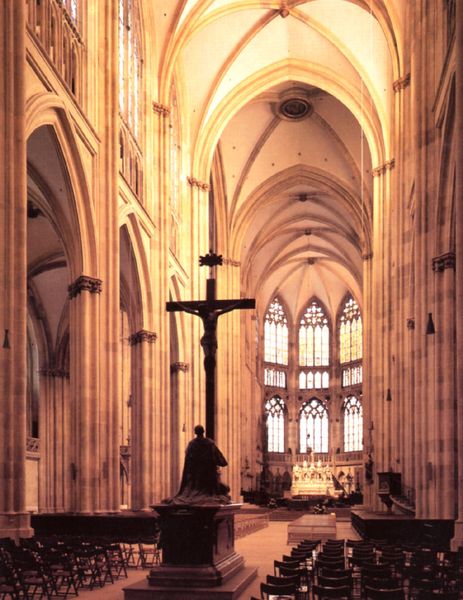
Titel: Chor des Regensburger Doms
Standort: Regensburg, Dom (EU - D - B)
Schlagwörter: mann, fenster, hell, licht, marmor, stühle, säulen, sockel, kirche, figur, gotik, statue, gewölbe, kreuz, dom, gross, knien, beten, altar, inneres, mittelschiff, dienste, glasfenster, gotisch, kanzel, kreuzgewölbe, rippengewölbe, spitzbogen, spitzbögen, triforium, christus, jesus, jesus christus, kreuzigung, chor, kruzifix, schrein, masswerk, erlöser, köln, stabwerk, gekreuzigter, regensburg, schlusstein, messias, gottessohn, sohn gottes, christkind, kreuzbogen, stühlke, seitenportal, christkönig, heilland, erretter, jesus von nazaret